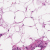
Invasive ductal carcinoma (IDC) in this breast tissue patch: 0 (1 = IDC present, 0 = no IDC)